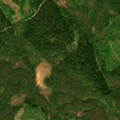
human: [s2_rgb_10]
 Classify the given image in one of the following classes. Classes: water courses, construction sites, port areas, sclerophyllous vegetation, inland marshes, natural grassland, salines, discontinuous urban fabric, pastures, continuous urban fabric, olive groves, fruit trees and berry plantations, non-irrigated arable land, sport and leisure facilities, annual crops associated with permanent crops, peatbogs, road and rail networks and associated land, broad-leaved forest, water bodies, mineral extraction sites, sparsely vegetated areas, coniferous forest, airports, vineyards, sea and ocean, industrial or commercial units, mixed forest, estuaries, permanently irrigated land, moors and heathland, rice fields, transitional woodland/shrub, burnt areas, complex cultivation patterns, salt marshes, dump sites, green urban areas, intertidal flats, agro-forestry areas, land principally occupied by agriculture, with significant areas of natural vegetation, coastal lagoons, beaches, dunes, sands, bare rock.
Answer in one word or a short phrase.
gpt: coniferous forest, mixed forest, transitional woodland/shrub